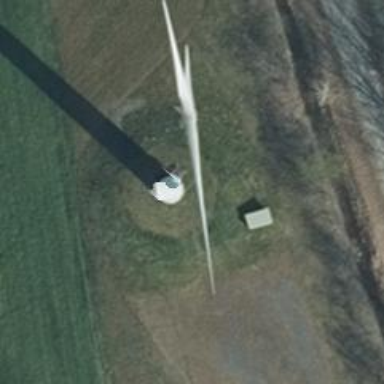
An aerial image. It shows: Wind power generator with wind turbines.